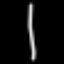
Label: line